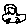
Label: car